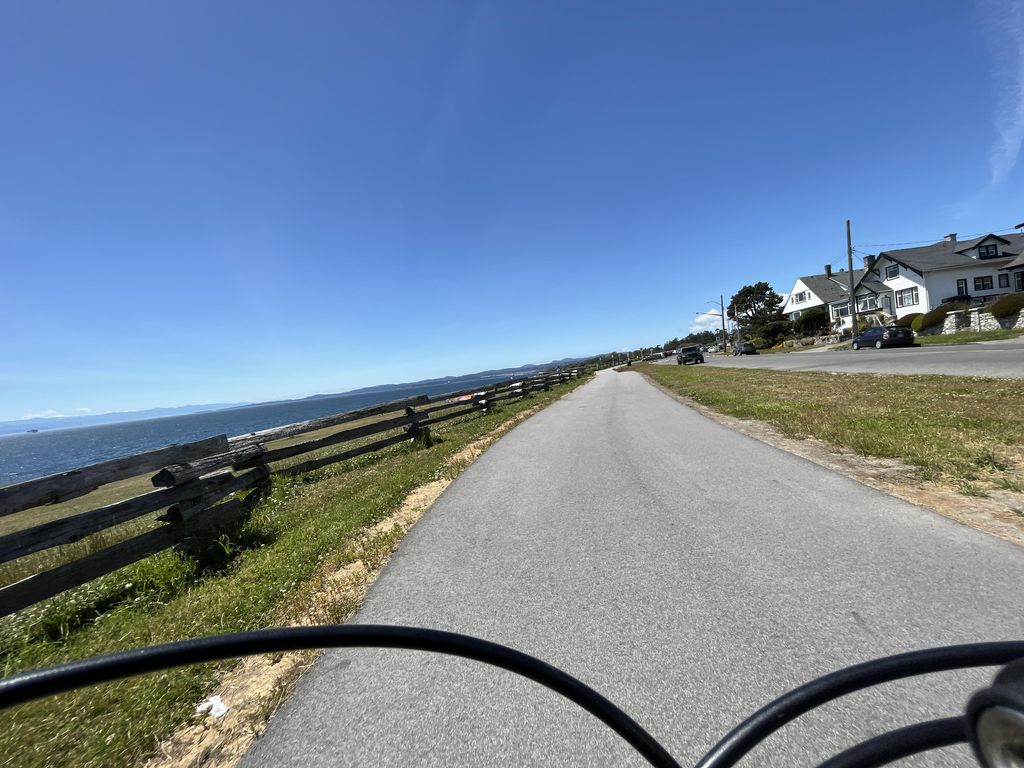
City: victoria